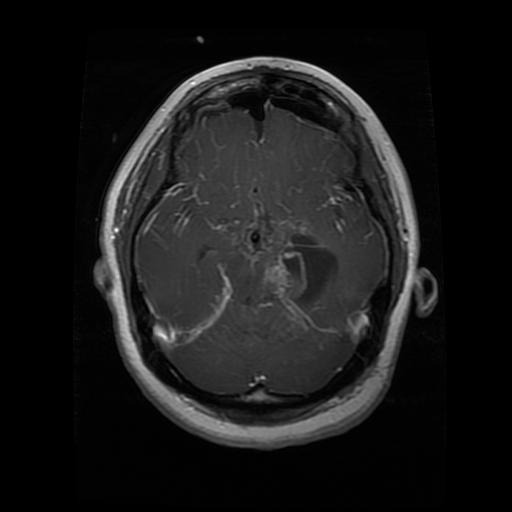
Label: glioma